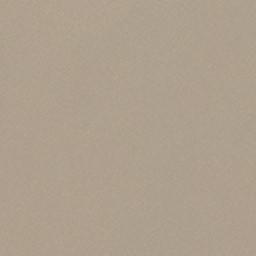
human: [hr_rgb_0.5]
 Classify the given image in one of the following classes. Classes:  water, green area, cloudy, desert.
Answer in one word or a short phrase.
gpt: desert